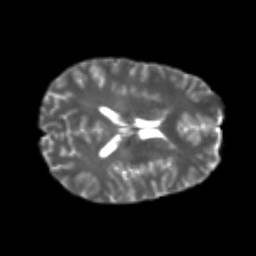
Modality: T2w
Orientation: axial
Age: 22
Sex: male
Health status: healthy
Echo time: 0.074 s